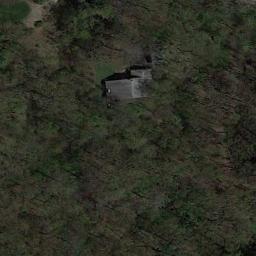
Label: sparse_residential